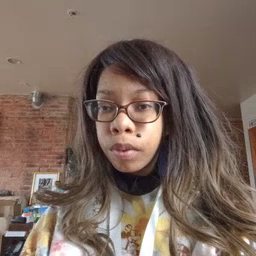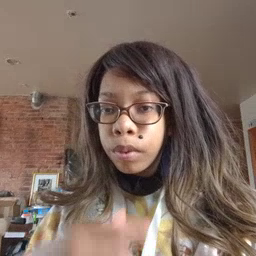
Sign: pen